Field crop: tomato
Growth stage: 2
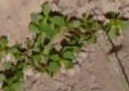
Species: portulaca